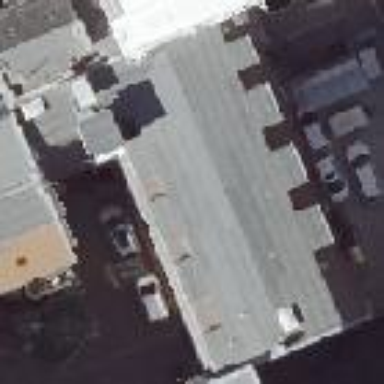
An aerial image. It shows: Industrial building used as office.